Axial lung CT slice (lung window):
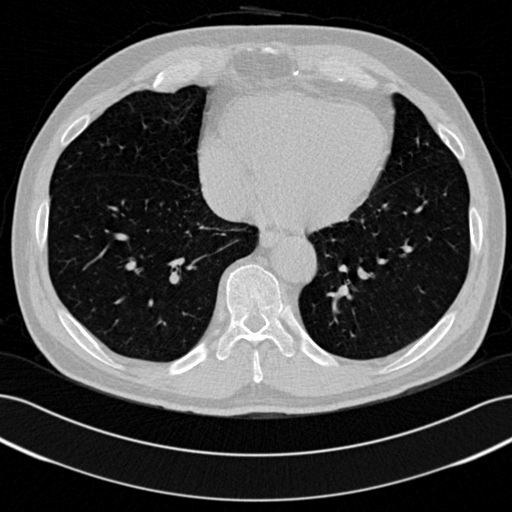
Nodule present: no